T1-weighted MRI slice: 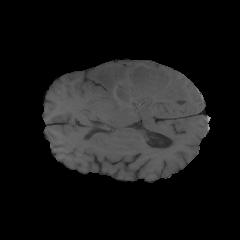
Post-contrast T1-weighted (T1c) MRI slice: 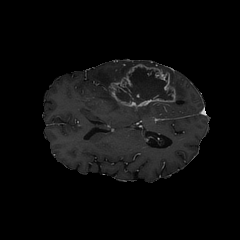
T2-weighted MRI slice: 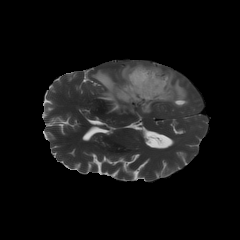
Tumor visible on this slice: yes